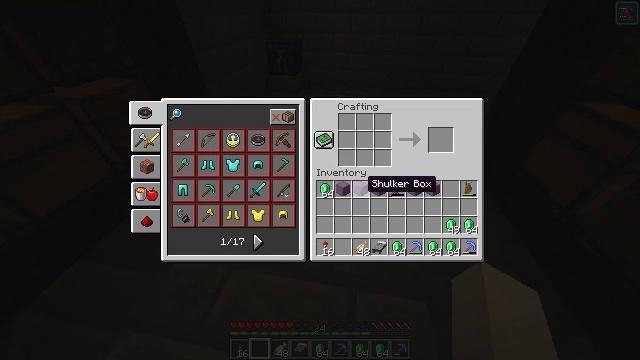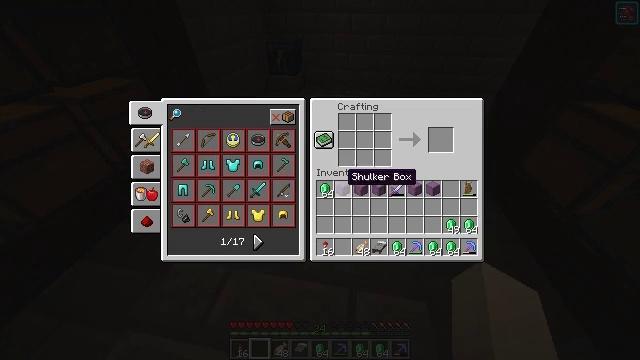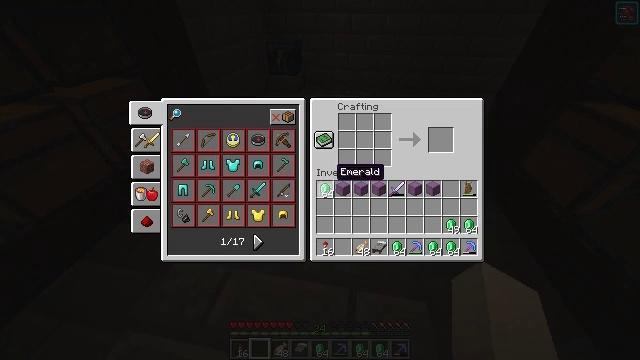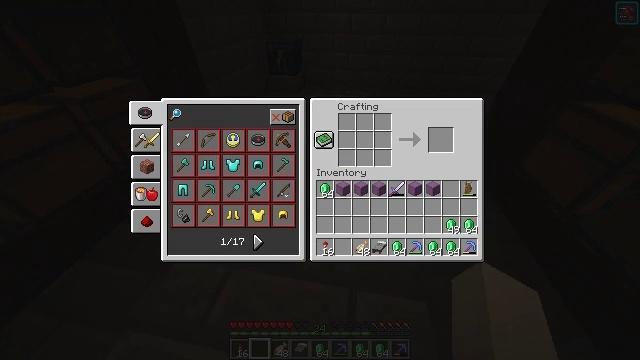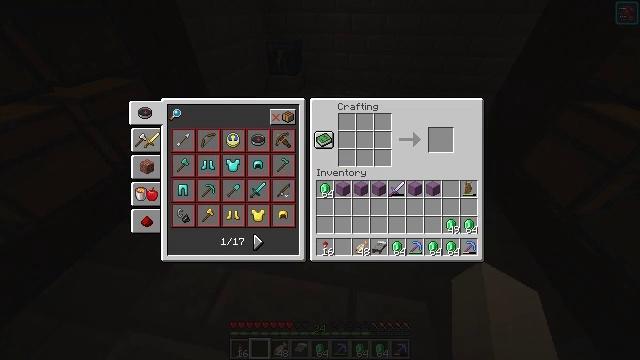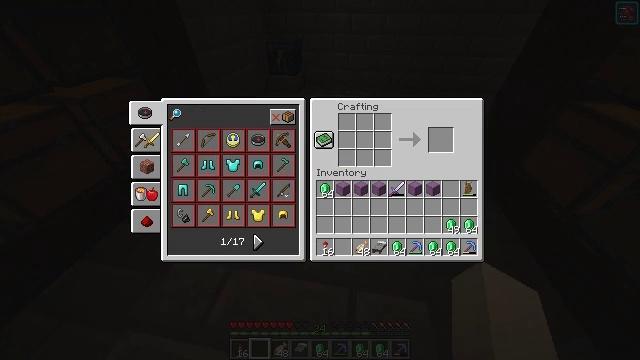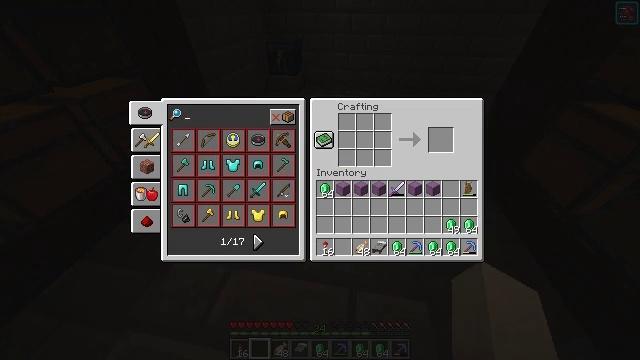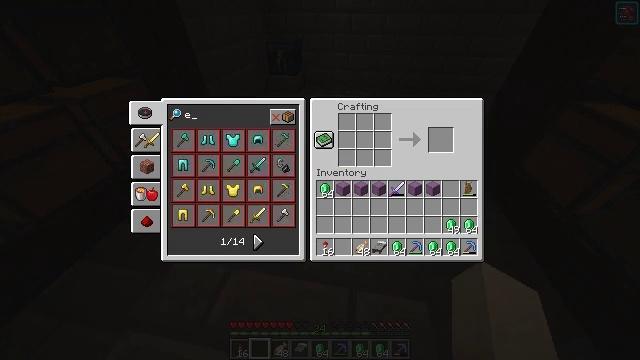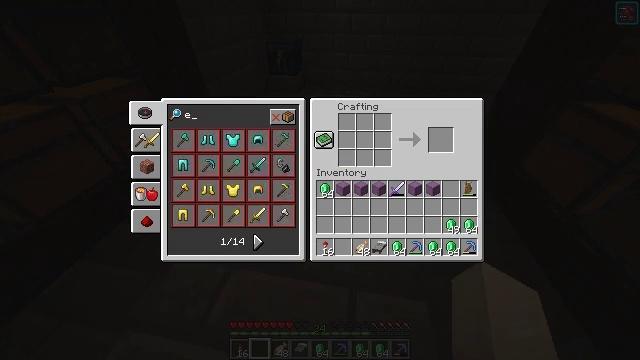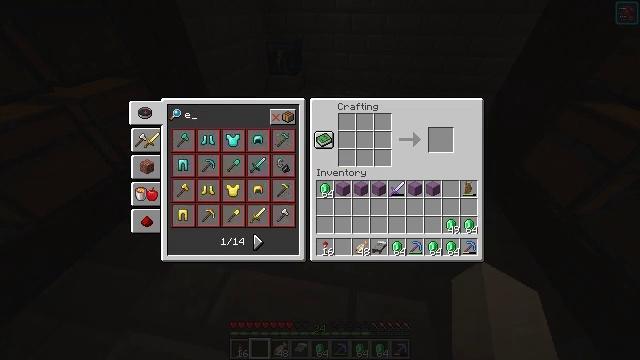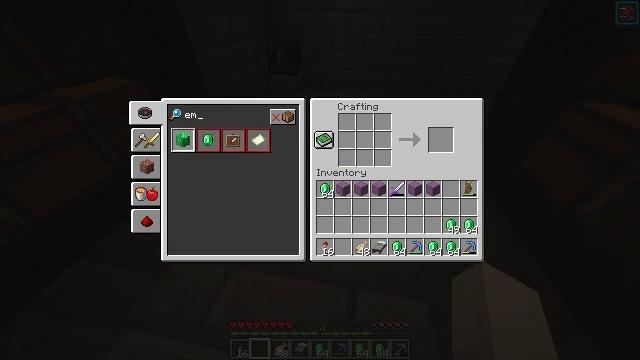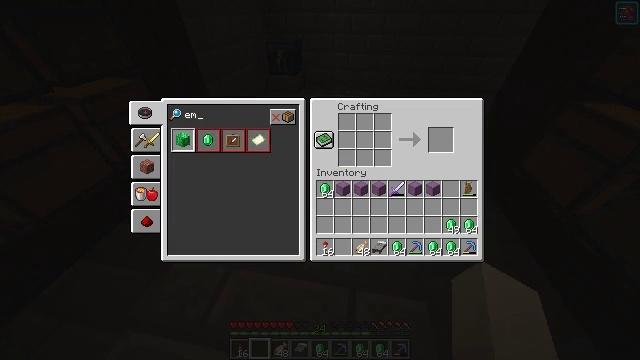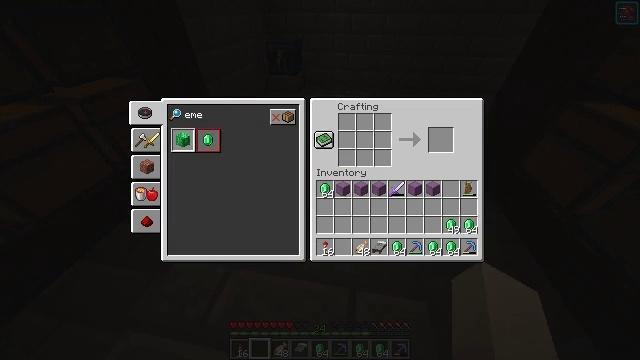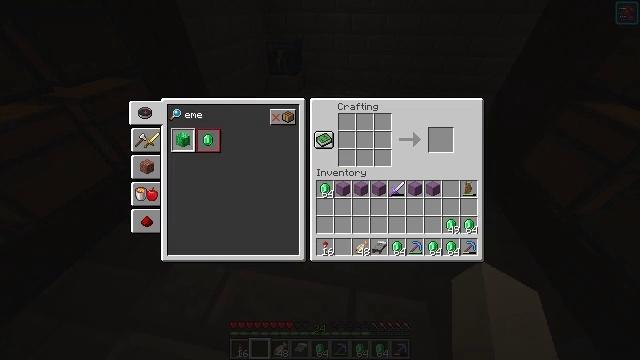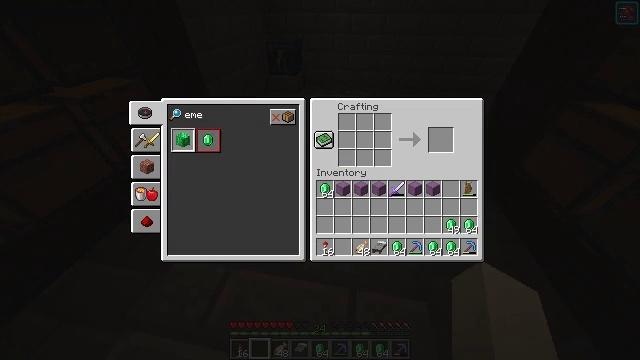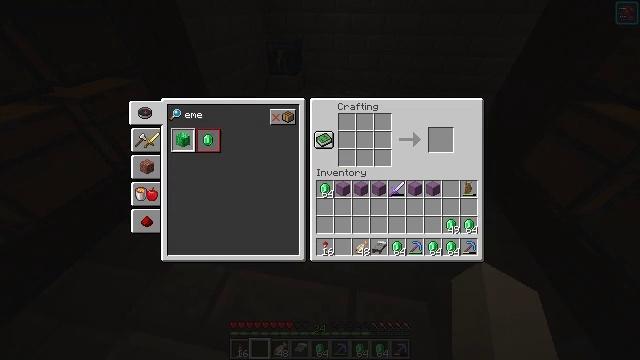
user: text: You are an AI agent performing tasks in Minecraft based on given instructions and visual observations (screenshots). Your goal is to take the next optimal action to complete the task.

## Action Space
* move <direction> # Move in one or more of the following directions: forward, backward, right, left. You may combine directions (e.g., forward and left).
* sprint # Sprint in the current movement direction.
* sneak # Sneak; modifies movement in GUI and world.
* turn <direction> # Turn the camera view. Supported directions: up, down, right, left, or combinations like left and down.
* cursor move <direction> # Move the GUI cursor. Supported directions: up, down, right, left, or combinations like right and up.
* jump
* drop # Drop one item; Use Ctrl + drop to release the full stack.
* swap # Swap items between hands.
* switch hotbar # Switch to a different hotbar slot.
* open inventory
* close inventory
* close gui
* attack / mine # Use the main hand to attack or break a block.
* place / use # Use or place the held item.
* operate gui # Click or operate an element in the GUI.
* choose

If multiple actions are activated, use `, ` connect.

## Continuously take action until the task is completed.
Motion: motion action
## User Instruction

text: Combine emeralds to craft an emerald block.
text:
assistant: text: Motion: cursor move left and up
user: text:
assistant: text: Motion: cursor move left
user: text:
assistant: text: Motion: no_op
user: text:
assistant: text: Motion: no_op
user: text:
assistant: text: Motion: no_op
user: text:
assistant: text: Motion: no_op
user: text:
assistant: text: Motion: no_op
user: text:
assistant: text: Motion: no_op
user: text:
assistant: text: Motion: no_op
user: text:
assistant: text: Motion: no_op
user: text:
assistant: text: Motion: no_op
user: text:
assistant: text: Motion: no_op
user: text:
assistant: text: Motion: no_op
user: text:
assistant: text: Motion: no_op
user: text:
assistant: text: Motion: no_op
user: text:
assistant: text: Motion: no_op
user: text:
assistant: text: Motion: no_op
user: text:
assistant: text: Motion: sneak
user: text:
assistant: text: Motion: sneak, cursor move left and up
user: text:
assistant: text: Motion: sneak, cursor move left and up
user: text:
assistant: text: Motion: sneak, cursor move left and up
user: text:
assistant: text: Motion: sneak, cursor move left
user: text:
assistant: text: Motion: sneak
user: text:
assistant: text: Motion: sneak
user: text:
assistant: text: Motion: sneak
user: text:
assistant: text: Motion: sneak, operate gui
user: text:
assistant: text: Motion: sneak, operate gui
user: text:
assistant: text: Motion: sneak
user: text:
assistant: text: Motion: sneak, cursor move right
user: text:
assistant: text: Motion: sneak, cursor move right and up